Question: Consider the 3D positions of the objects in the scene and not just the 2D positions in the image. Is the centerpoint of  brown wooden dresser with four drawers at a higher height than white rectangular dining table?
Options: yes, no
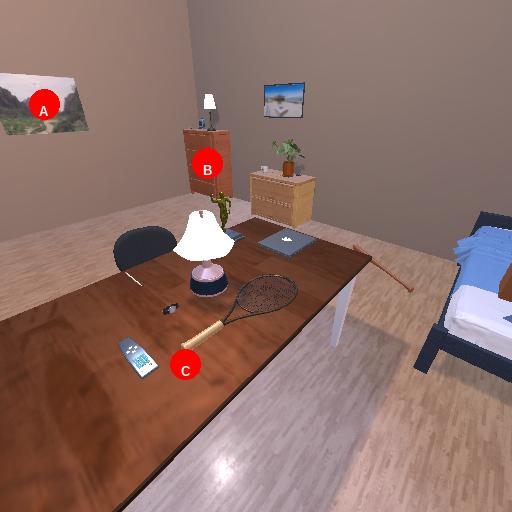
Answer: yes